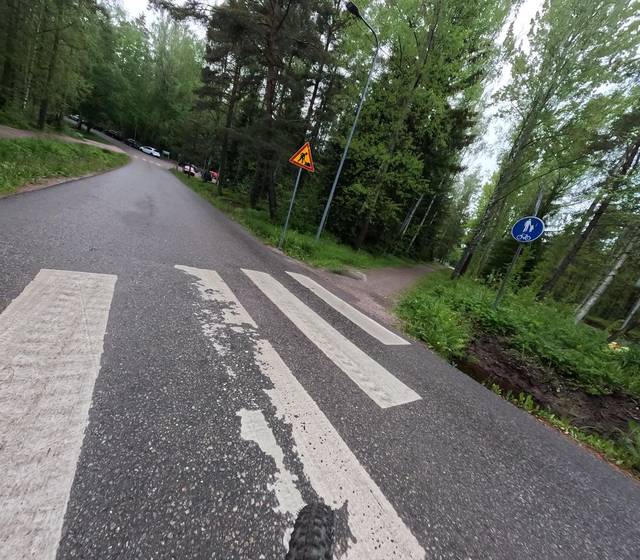
Region: Finland
Coordinates: 60.216, 24.719